Question: I want to show a flow document without its defalut rules.

Is it possible?
Thanks.
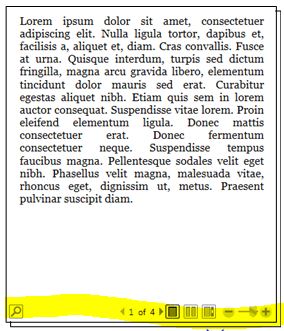
Answer: Try this
'''
<FlowDocumentScrollViewer >
<FlowDocument>
</FlowDocument>
</FlowDocumentScrollViewer>
'''
for more details visit
<URL>